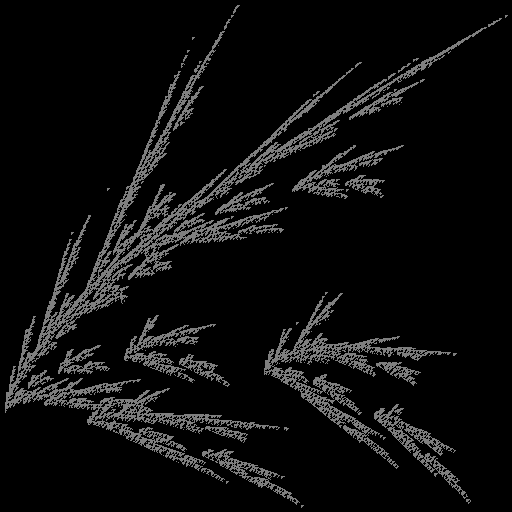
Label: filmyfern